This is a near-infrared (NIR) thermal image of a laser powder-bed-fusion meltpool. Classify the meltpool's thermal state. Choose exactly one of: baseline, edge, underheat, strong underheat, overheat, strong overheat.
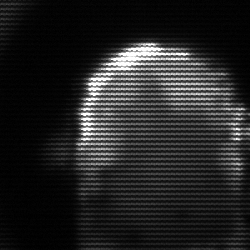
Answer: baseline